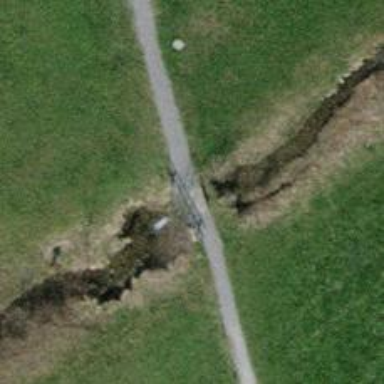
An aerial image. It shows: Compacted path.